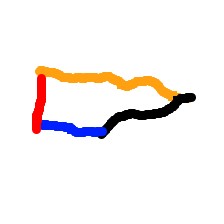
Shape: trapezoid